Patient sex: M
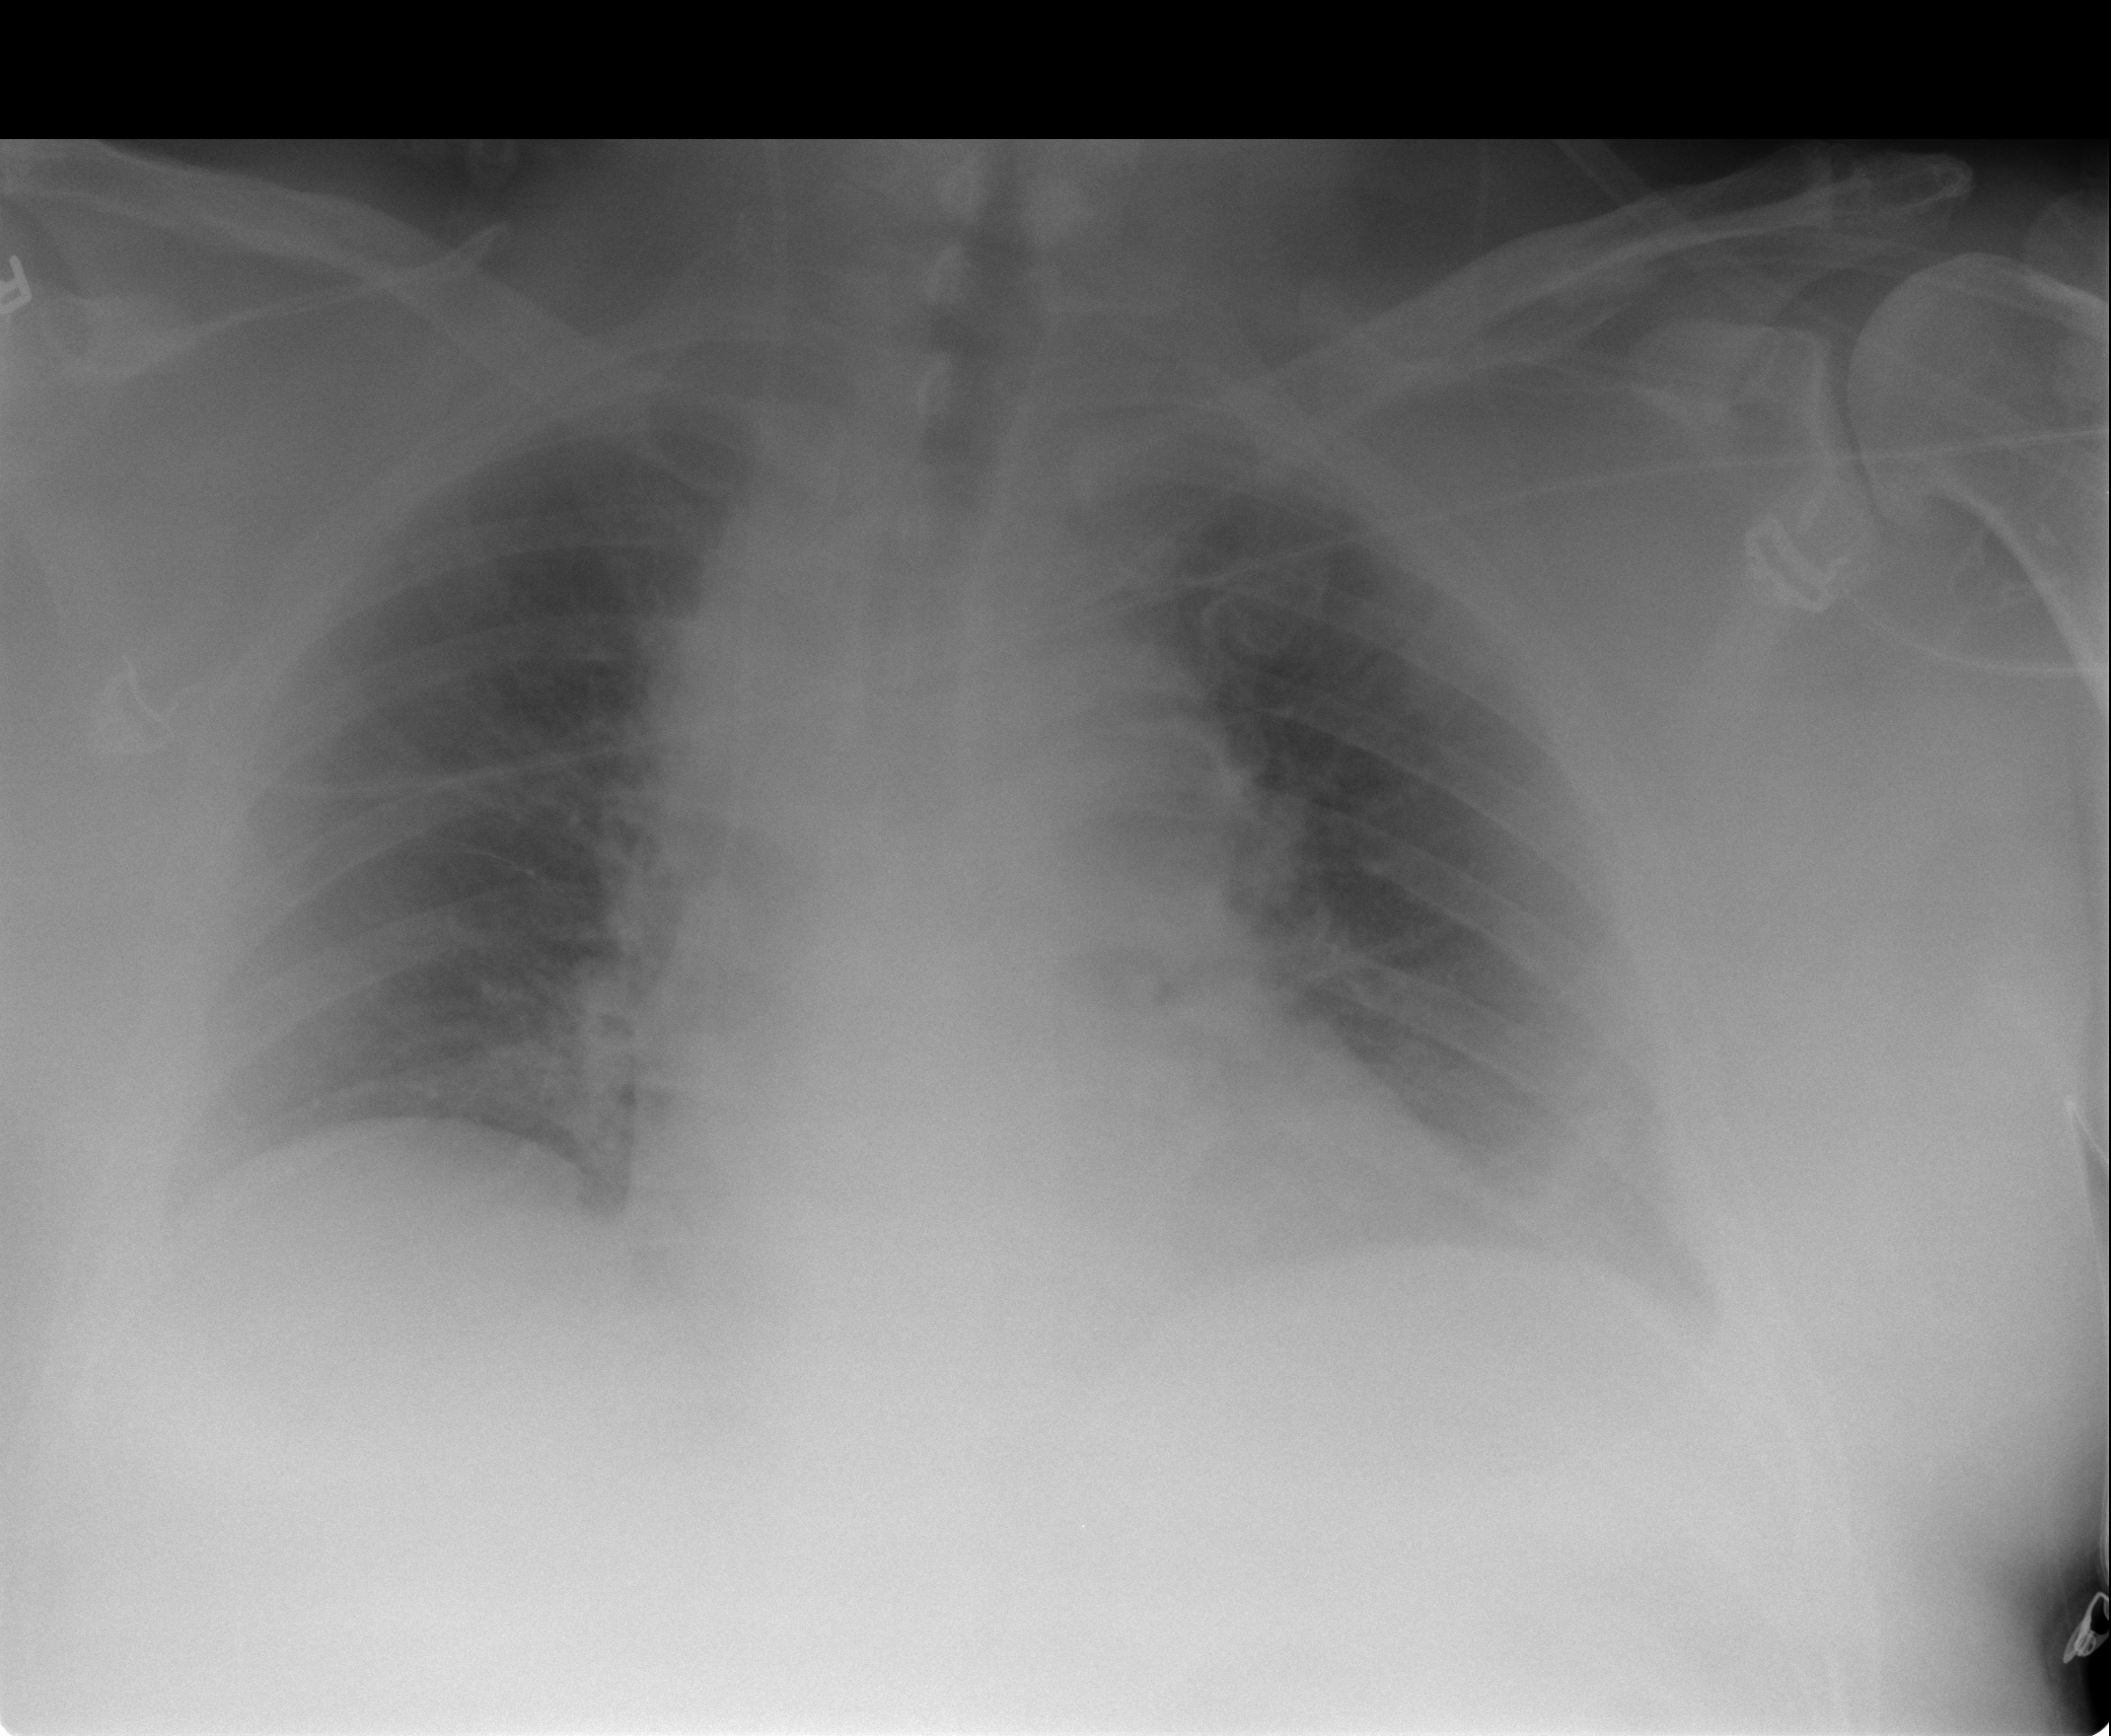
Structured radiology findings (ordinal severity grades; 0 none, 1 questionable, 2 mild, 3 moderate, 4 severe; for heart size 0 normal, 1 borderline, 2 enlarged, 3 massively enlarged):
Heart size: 2
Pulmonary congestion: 2
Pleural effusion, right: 0
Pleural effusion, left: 2
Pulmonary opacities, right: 0
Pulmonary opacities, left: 0
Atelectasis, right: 0
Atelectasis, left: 2